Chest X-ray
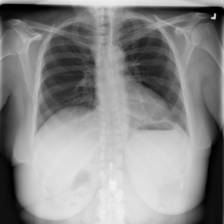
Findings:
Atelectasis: negative
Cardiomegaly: negative
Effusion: negative
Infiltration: positive
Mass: negative
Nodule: negative
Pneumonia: negative
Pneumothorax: negative
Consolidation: negative
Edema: negative
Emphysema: negative
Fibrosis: negative
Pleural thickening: negative
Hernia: negative